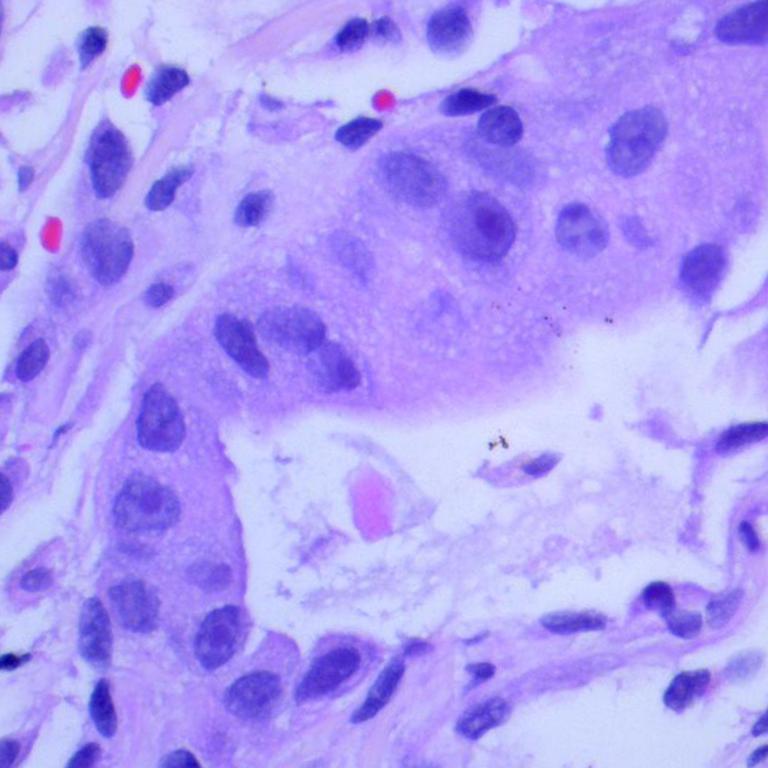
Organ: lung
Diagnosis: adenocarcinomas